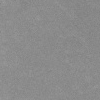
Atmospheric dust classification: dusty